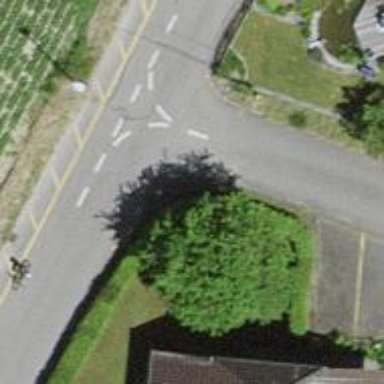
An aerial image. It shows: Hedge barrier.